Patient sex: M
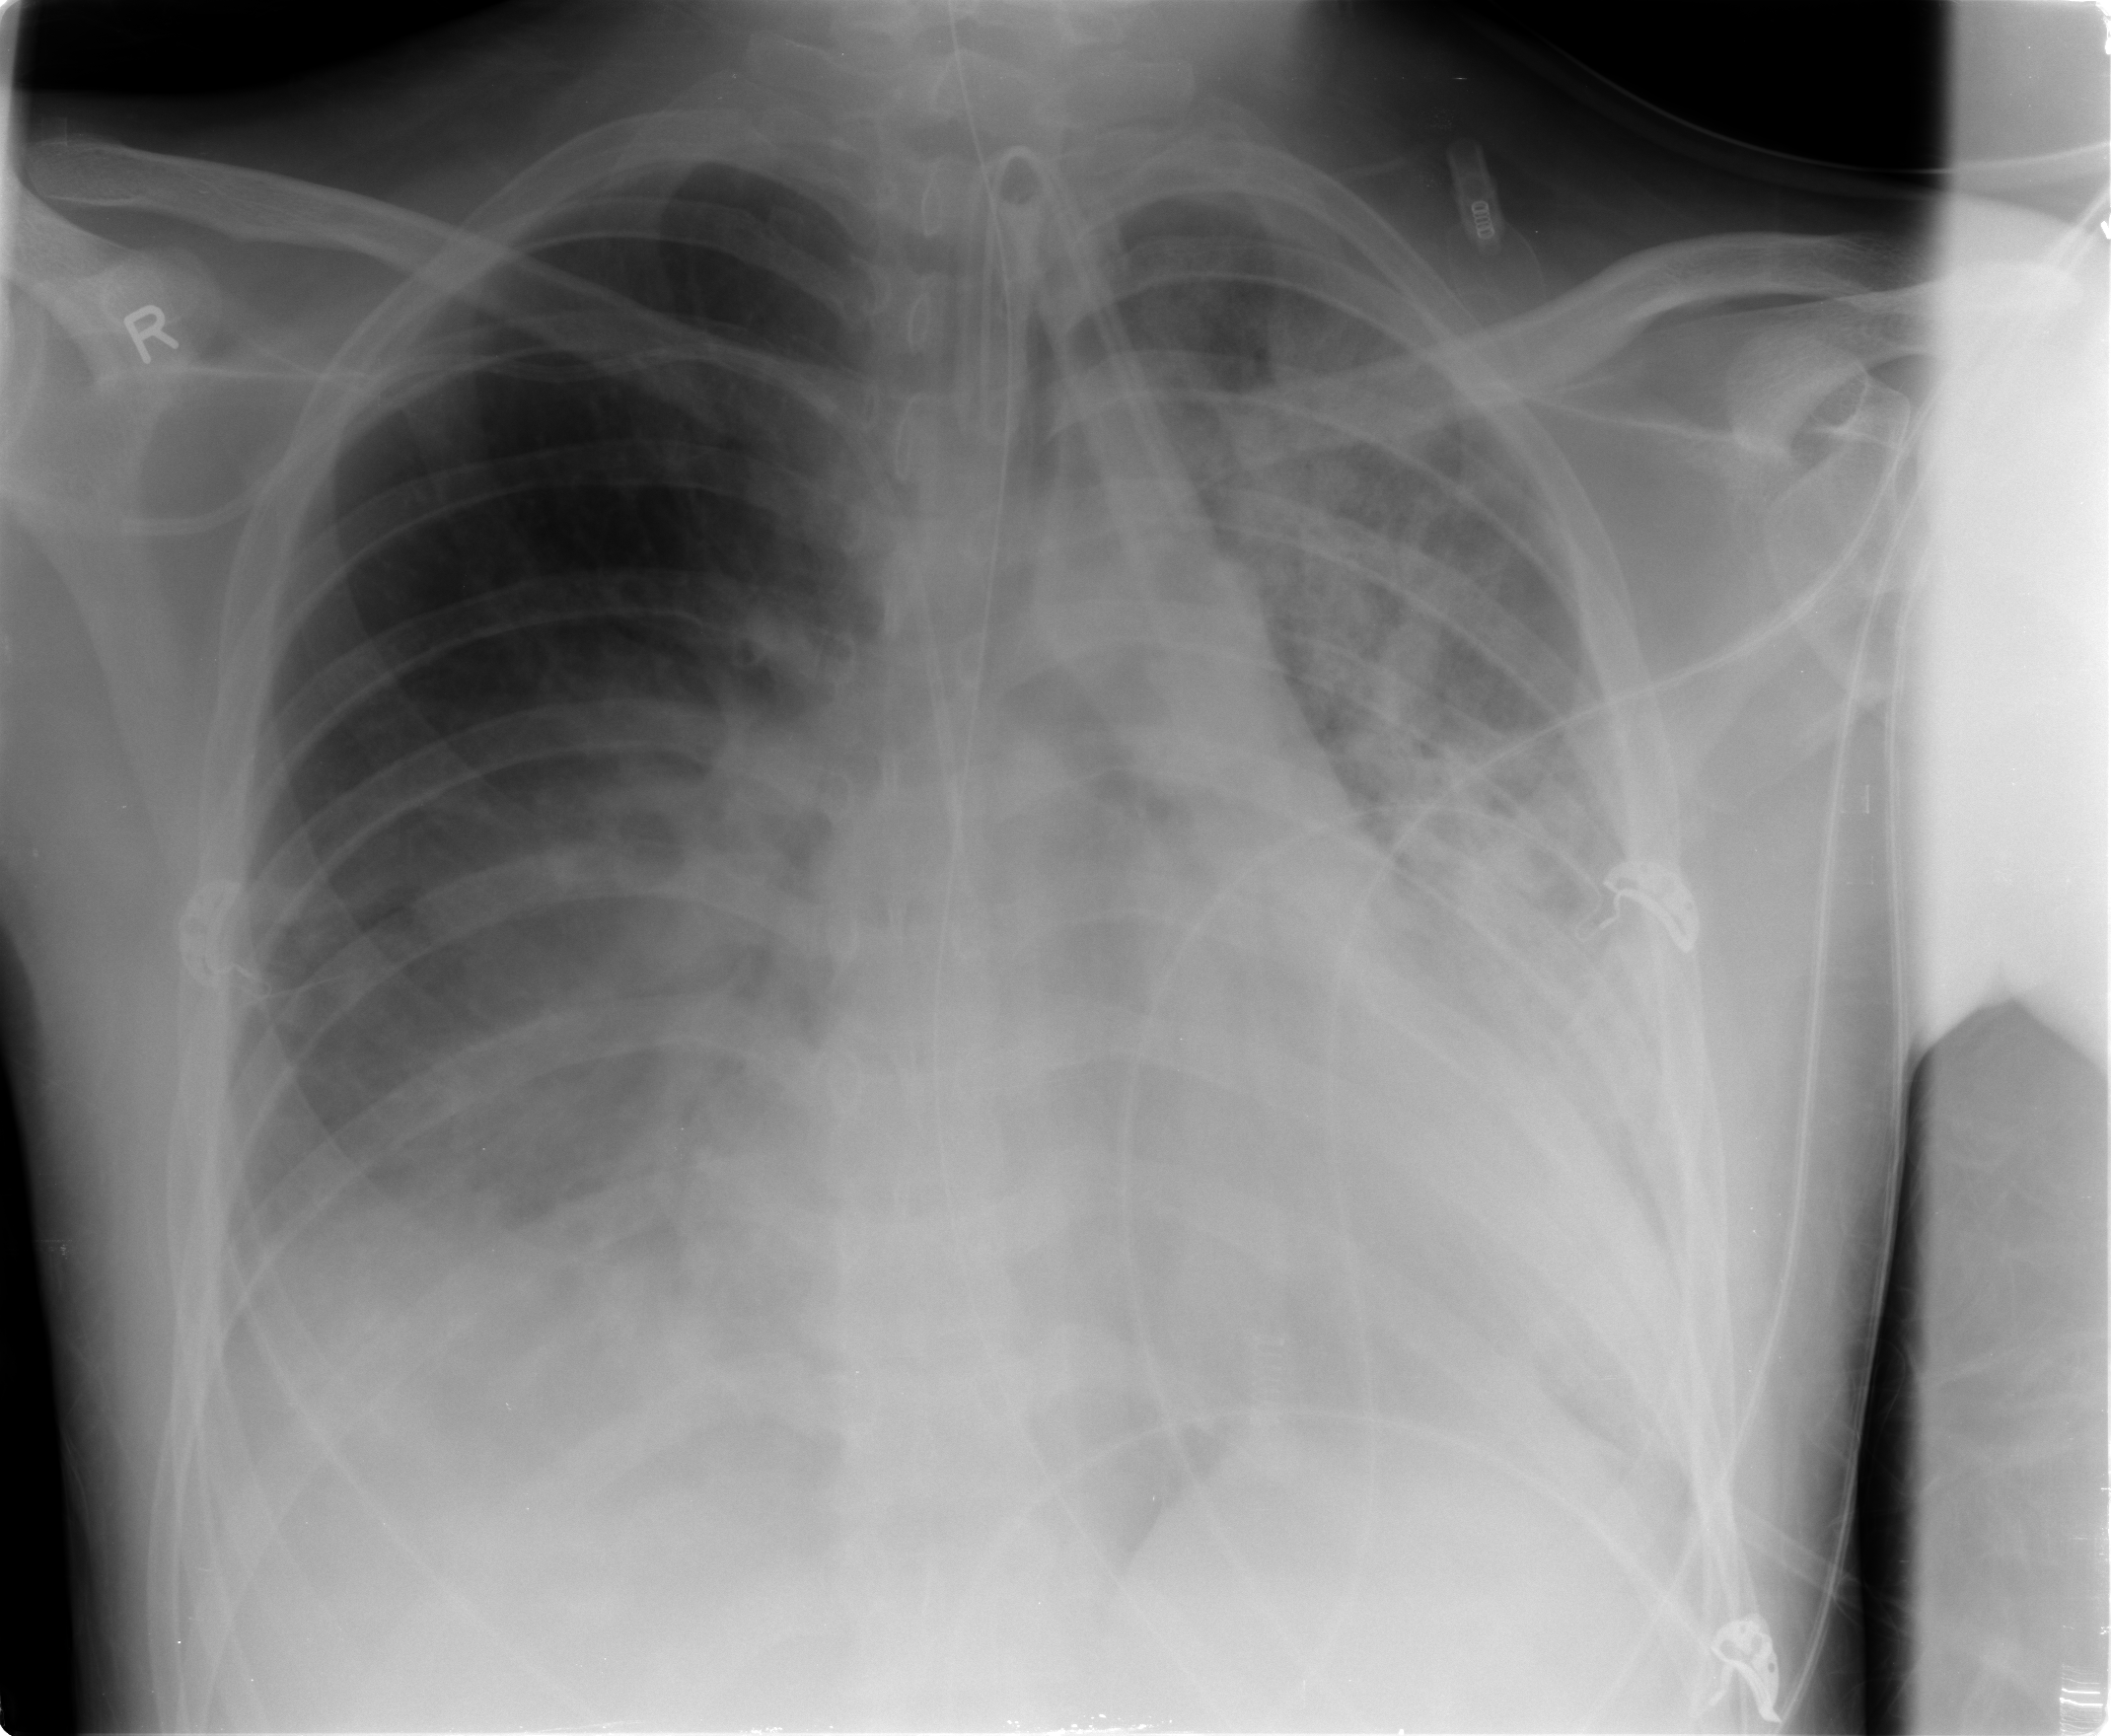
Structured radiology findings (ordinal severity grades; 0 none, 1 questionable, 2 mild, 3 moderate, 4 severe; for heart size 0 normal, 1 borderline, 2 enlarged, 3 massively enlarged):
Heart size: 2
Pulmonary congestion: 3
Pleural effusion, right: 2
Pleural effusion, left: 2
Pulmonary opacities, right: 3
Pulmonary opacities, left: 3
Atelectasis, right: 3
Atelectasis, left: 3